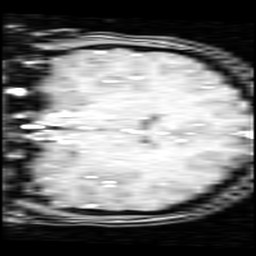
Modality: inplaneT1
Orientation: coronal
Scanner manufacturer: ge
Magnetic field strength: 3 T
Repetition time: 0.2 s
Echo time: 0.0036 s